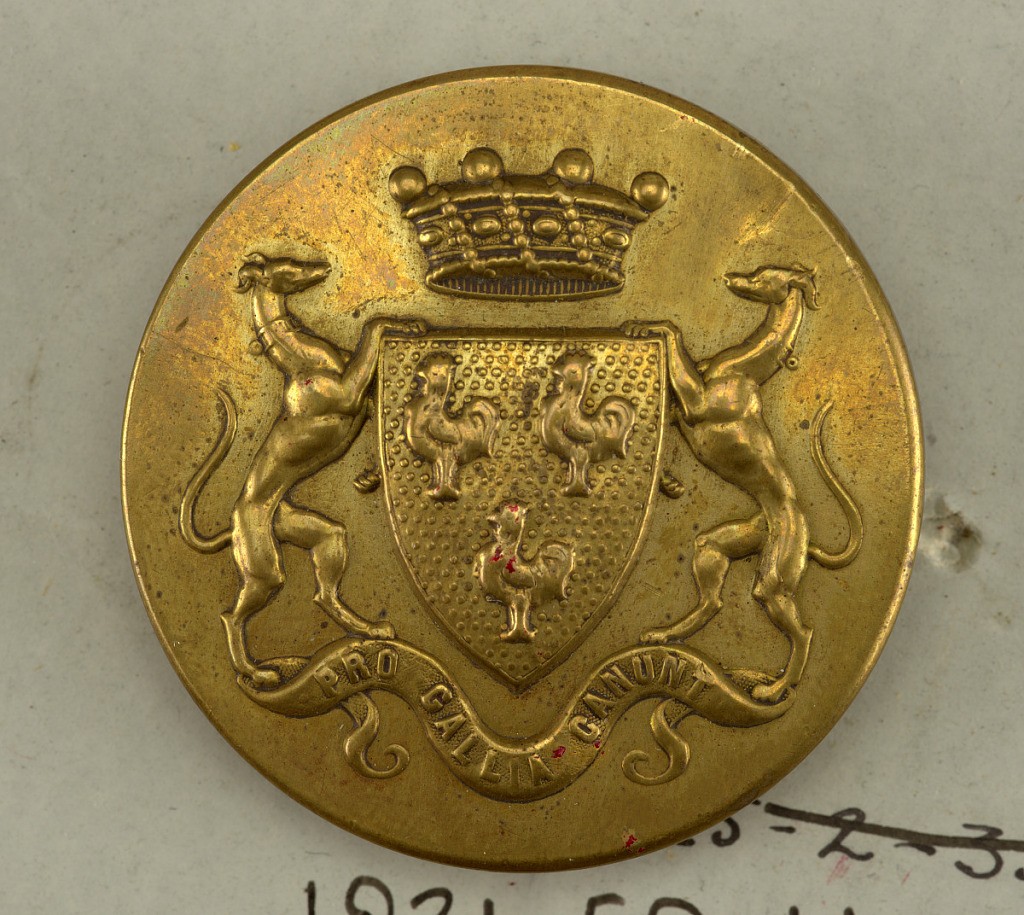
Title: Button
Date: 19th century
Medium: Brass, gold plated
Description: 1931-59-115: Flatt button ornamented by a shield with three coc...